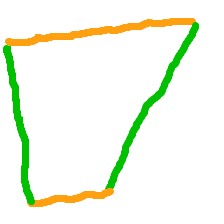
Shape: trapezoid